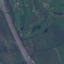
Land use / land cover: Highway